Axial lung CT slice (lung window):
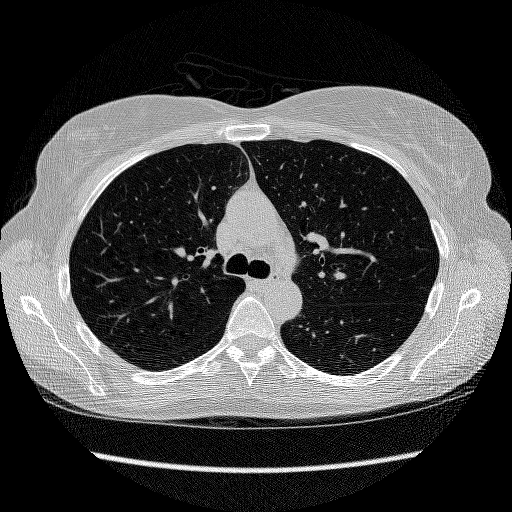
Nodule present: no